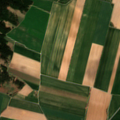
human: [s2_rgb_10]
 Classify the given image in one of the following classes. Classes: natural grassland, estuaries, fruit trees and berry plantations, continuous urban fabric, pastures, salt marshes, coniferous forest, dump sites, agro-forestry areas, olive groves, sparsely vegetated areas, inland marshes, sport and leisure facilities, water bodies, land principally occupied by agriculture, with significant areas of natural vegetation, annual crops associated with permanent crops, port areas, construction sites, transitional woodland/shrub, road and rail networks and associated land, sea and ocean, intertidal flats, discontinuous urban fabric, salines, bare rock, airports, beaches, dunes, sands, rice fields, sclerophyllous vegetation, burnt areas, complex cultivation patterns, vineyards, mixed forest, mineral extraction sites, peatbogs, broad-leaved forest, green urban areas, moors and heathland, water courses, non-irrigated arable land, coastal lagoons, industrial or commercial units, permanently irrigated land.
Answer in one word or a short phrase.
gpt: non-irrigated arable land, complex cultivation patterns, coniferous forest